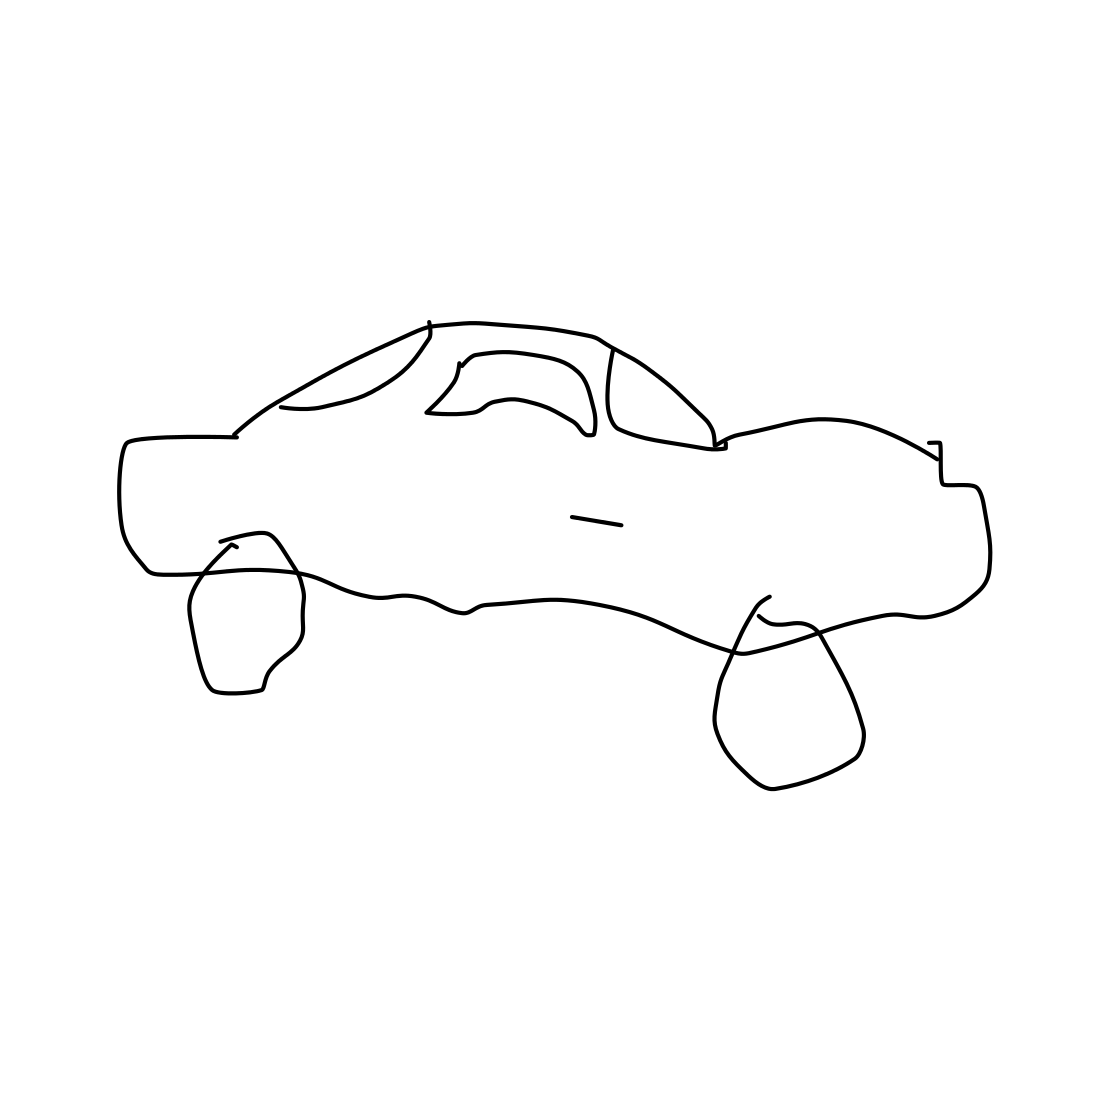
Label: car (sedan)